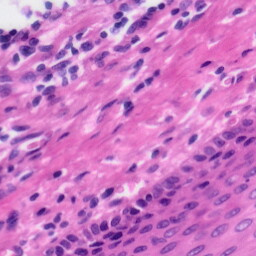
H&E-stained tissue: Tonsil